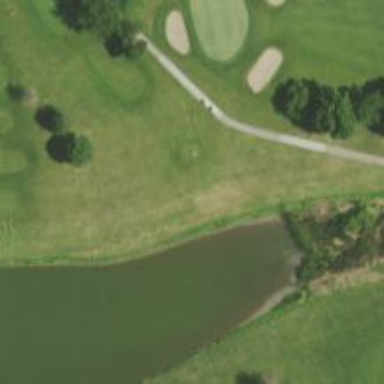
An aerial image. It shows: Golf water hazard surrounded by natural water.